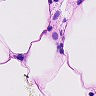
Metastatic tissue present: no